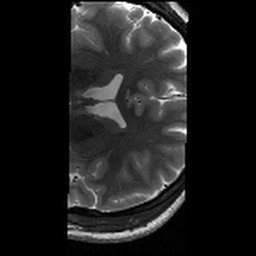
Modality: T2w
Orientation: coronal
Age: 23
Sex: male
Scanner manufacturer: siemens
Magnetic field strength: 3 T
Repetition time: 8.02 s
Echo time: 0.08 s